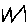
Label: zigzag